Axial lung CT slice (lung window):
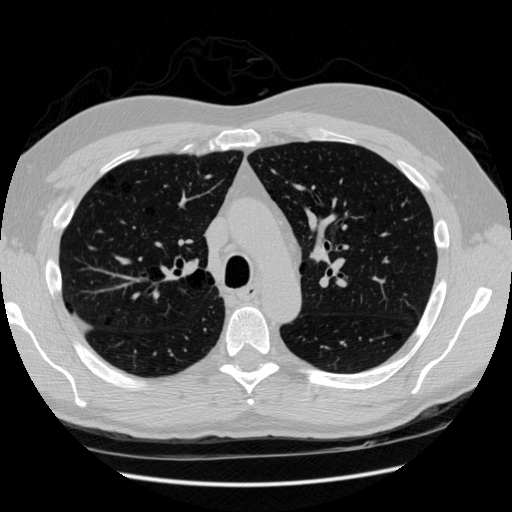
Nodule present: no